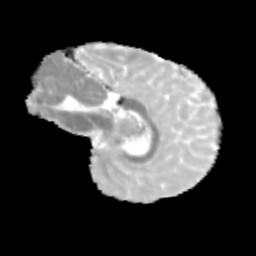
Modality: MD
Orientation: sagittal
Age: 12
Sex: male
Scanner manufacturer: siemens
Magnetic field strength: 3 T
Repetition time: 3.8 s
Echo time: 0.07 s